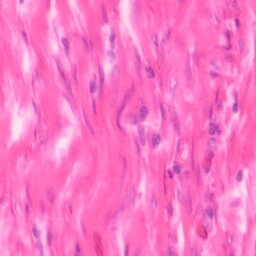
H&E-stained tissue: Colon